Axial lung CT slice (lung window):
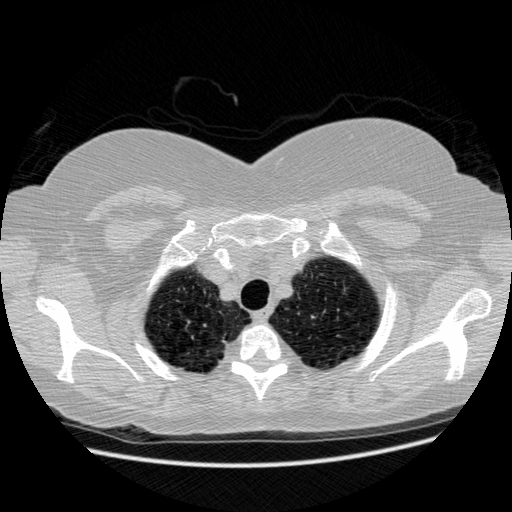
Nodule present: no